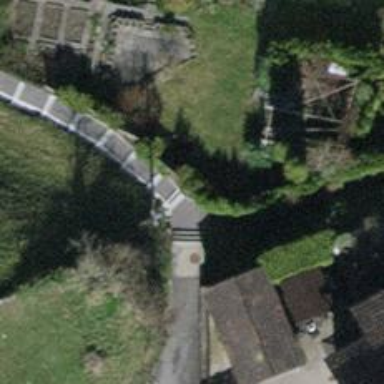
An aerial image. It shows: Road with steps.